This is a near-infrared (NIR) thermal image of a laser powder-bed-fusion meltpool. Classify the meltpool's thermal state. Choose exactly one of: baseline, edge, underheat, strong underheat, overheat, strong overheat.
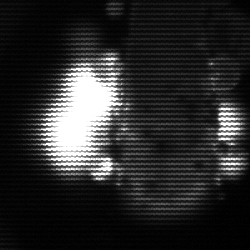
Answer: strong underheat